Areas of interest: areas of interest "Shuangyangxiang Spandex Yarn Textile Co., Ltd."
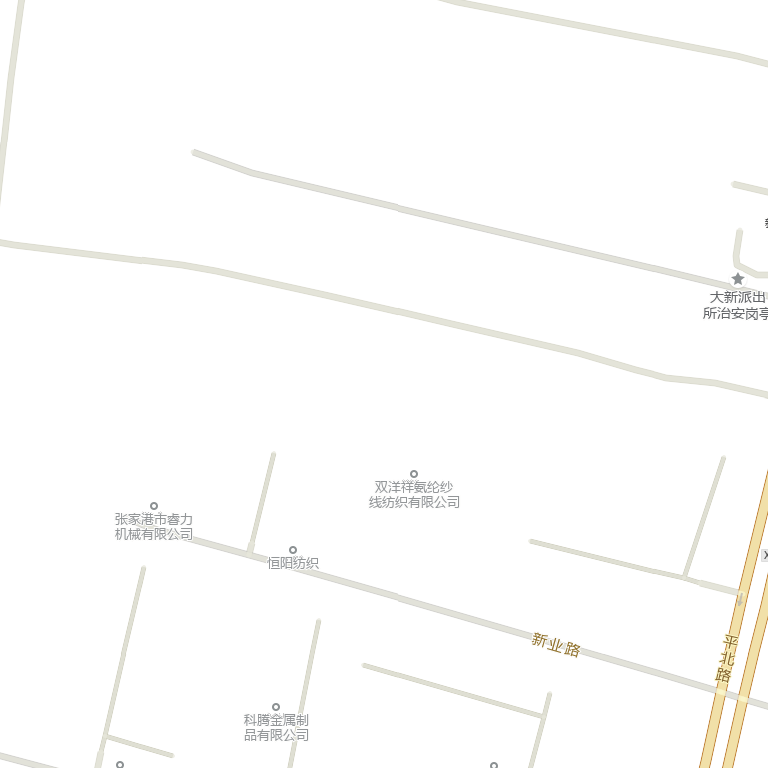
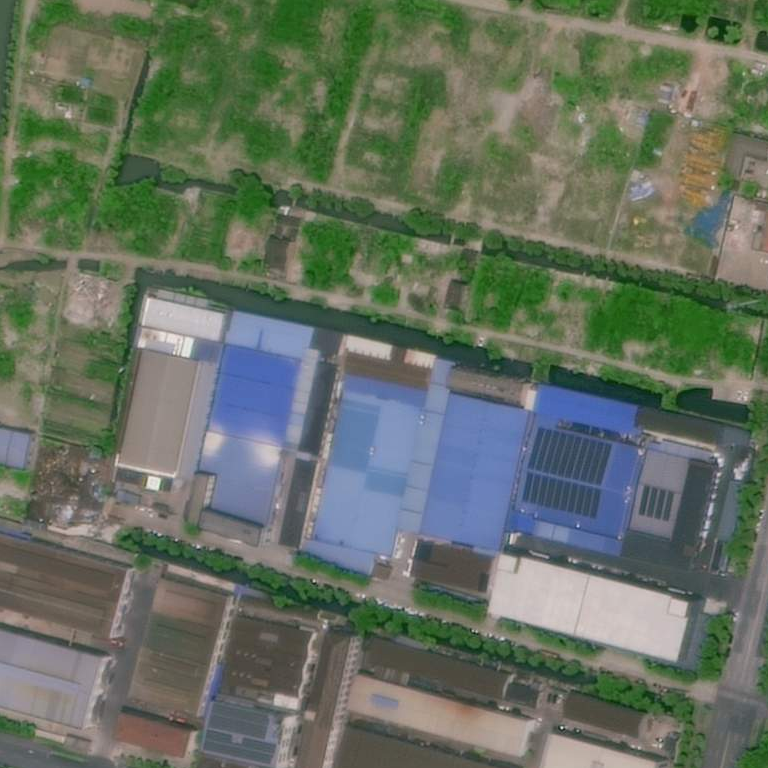